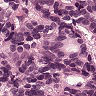
Metastatic tissue present: yes